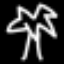
Label: palm tree